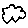
Label: cloud